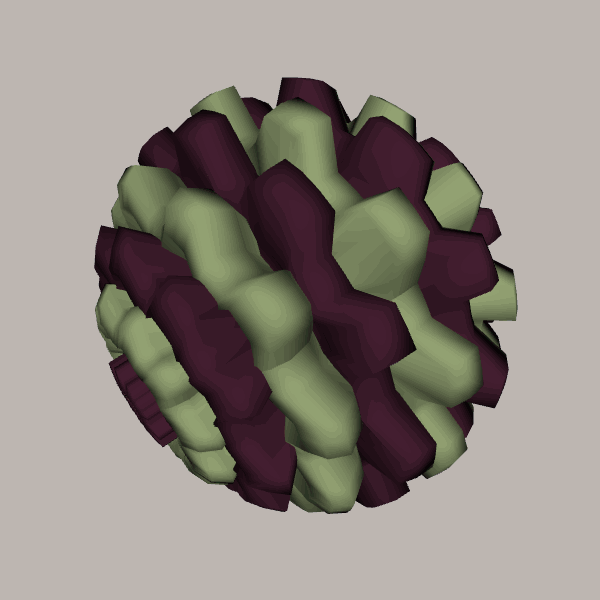
Background: light